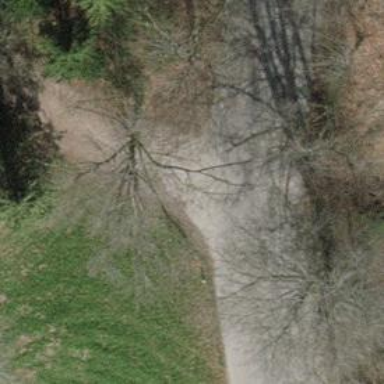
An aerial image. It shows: Compacted track with grade2 level.